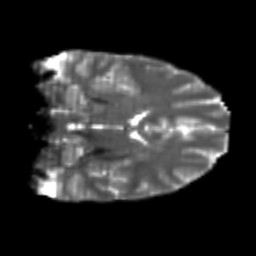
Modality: T2w
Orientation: coronal
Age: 23
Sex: male
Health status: healthy
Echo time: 0.074 s